Field crop: maize
Growth stage: 2
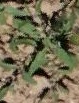
Species: atriplex